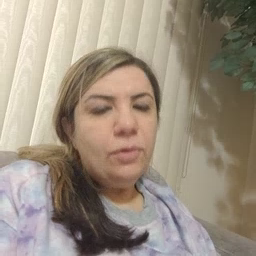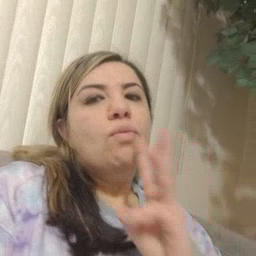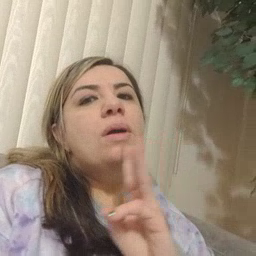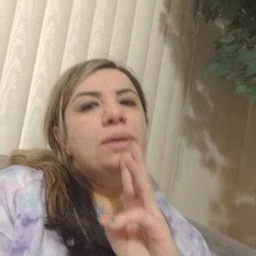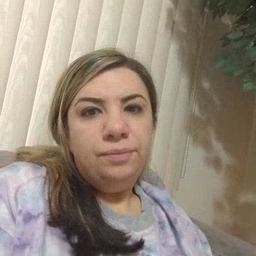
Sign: water